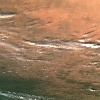
Label: land